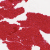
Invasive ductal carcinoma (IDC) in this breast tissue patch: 0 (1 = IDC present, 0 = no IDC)